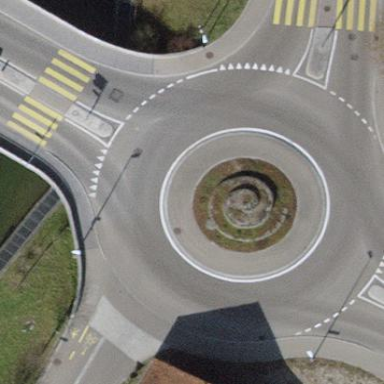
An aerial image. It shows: Secondary road made of asphalt leading to roundabout.